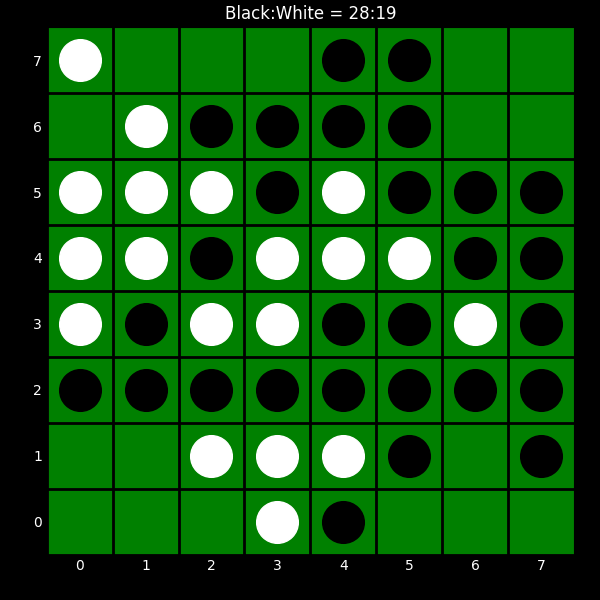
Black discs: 28
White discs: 19